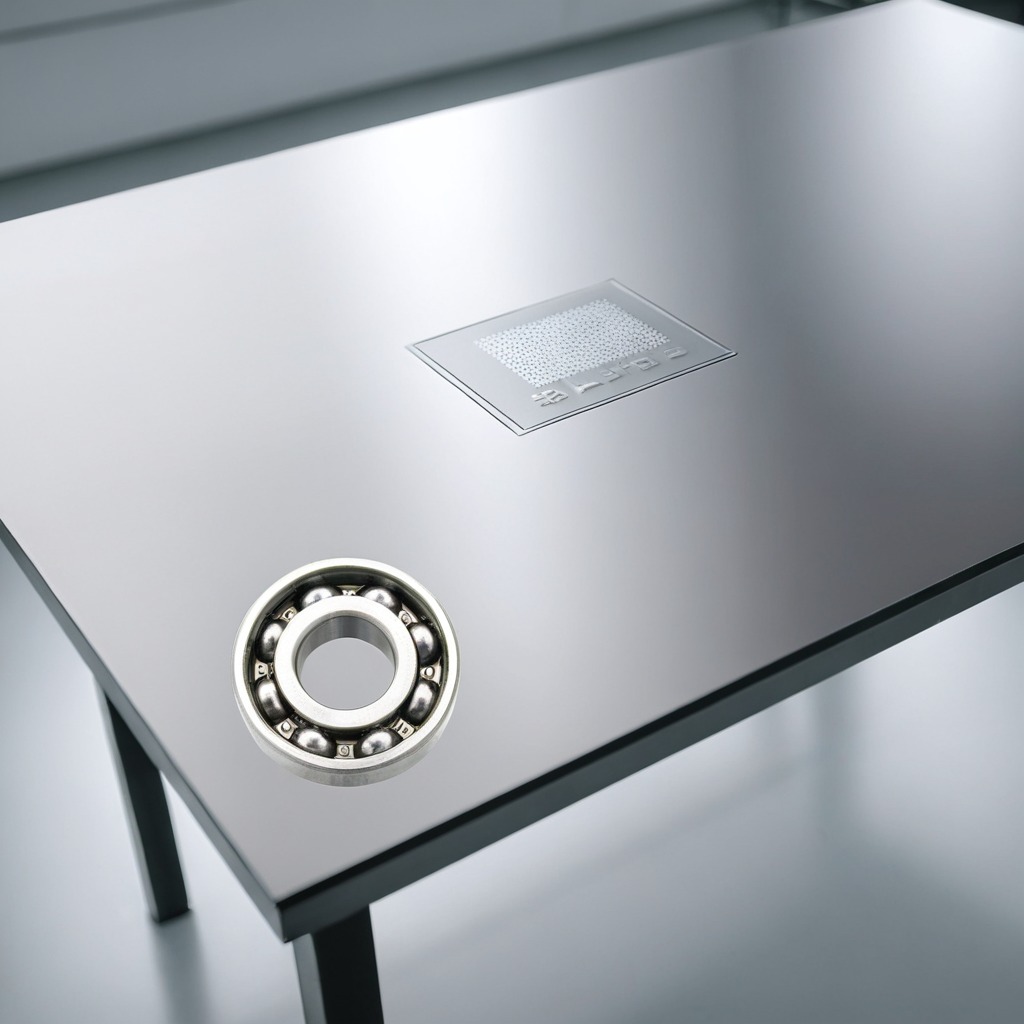
A metal ball bearing is lying on the stainless steel table in a high-end prototyping lab.